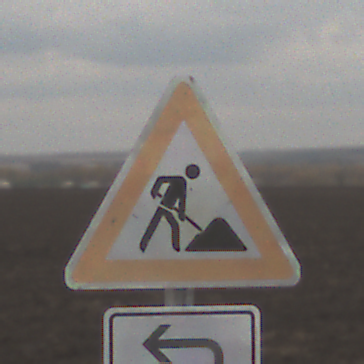
Verkehrszeichen: Arbeitsstelle
Zusatzzeichen unten: RichtungsangabeDurchPfeile2
Umgebung: Outdoor, Nature
Tageszeit: MorningAfternoon
Wetter: Overcast
Licht: Natural
Jahreszeit: NotSpecified
Kontrast: LowContrast